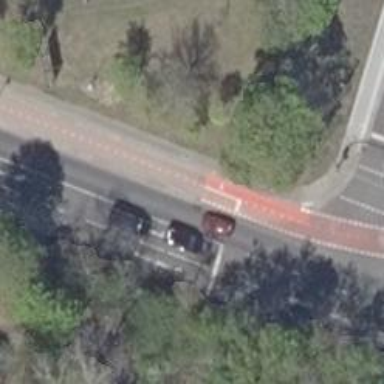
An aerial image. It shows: Secondary road with asphalt surface. There are sidewalks on both sides and track cycleway on the left.